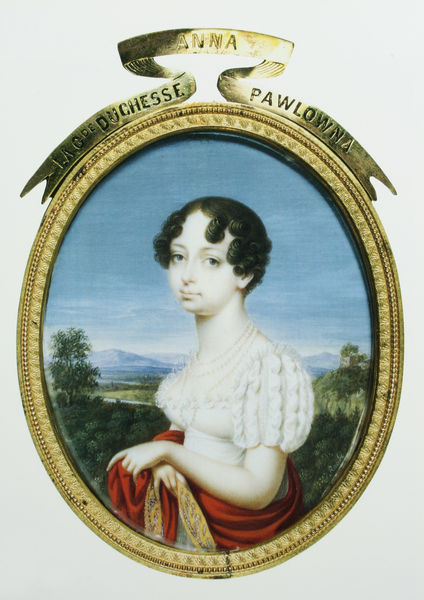
Titel: Porträt der Großfürstin Anna Pawlowna
Künstler: Karl Josef Raabe
Standort: St. Petersburg
Institution: Schloss Pawlowsk
Schlagwörter: baum, berg, blau, haut, himmel, schatten, umhang, wasser, weiß, wolken, bäume, fluss, grün, landschaft, mädchen, ausschnitt, frau, frisur, hell, kleid, licht, marmor, mund, nase, schmuck, schwarz, stirn, blick, dame, gras, rot, tuch, ornament, schleife, hemd, jung, arm, arme, augen, band, blass, bluse, falten, gesicht, mensch, rahmen, spitze, ärmel, bildnis, hände, portrait, porträt, bach, horizont, hügel, natur, busch, büsche, gold, haare, mantel, adel, borte, dekolletee, locke, locken, perlen, prinzessin, wald, oval, rund, hellblau, taille, schrift, schwan, russland, berge, gebirge, kette, nebel, klein, französisch, inschrift, edel, perlenkette, umriss, stolz, medaillon, beschriftung, gravur, wappen, chwarz, anna, anmut, banderole, puffer, schriftband, reinheit, weisses kleid, roter umhang, ber, herzogin, puff, ovel, blitzlicht, gräfin, bolero, duchesse, herzögin, lockens, pawlowa, pawlowna, haarwe, 19. jahrhundert, kostümbild, umhang rot, anna pawlowna, duchesse anna pawlowna, de duchesse, aoval, la grande duchesse